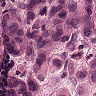
Metastatic tissue present: yes